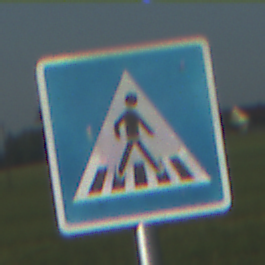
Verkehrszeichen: FussgaengerueberwegLinks
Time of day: MorningAfternoon
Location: Outdoor (Nature)
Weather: Clear
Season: NotSpecified
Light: Natural